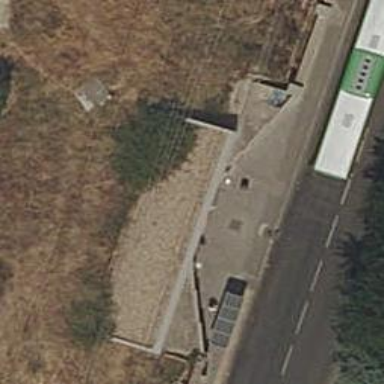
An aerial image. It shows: Subway entrance for railway system.